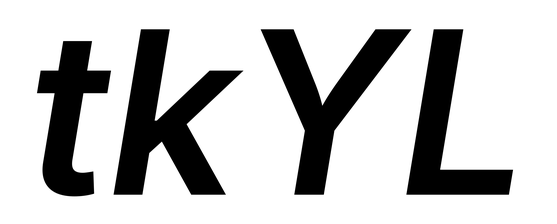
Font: Inter-Italic_SemiBold_Italic